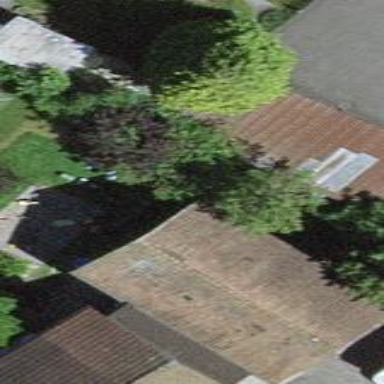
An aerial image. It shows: Garage building.